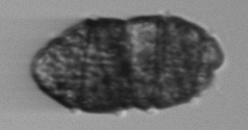
Label: Margalefidinium